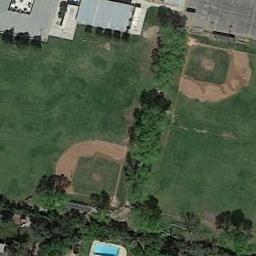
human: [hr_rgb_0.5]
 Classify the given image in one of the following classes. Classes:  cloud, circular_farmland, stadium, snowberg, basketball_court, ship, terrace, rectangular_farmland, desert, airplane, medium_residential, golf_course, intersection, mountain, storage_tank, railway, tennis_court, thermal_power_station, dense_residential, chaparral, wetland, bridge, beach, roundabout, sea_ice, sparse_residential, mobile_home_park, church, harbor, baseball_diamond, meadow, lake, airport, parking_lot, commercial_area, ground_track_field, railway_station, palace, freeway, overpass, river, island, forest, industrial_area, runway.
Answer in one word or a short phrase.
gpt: baseball_diamond